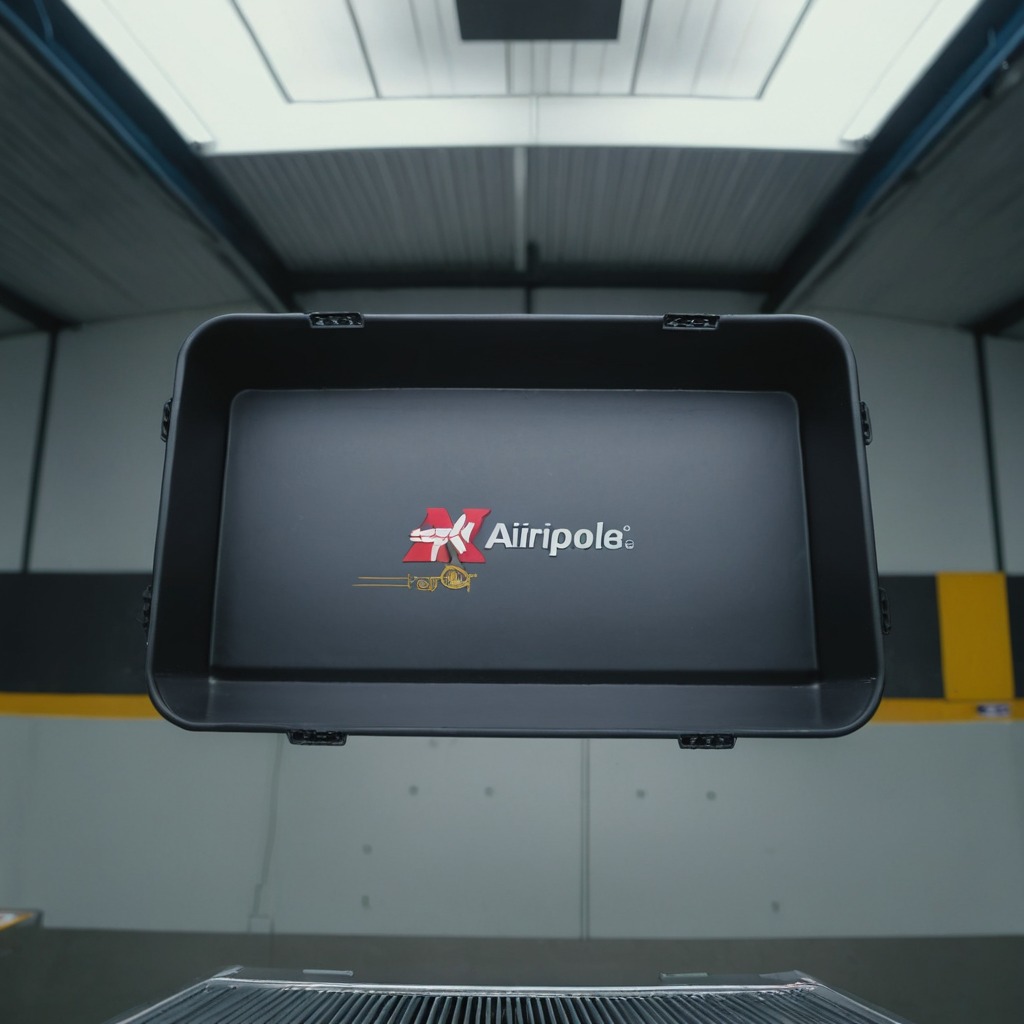
A scissor lying on a toolbox surface in an airplane hangar workshop 8K.